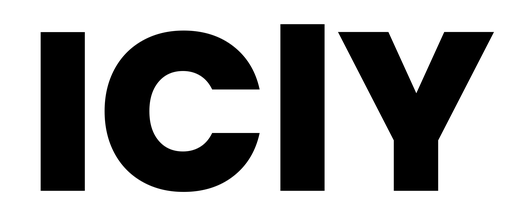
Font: Poppins-ExtraBold